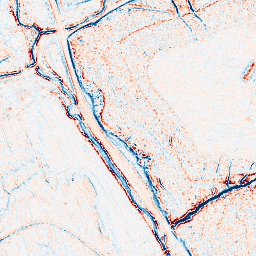
Category: edge_preserving
Decomposition family: anisotropic_diffusion
Decomposition parameters: iterations: 10
kappa: 100
gamma: 0.1
Upsampling method: cubic_catmull_rom
Upsampling parameters: scale: 8
Upsampling scale: 8